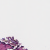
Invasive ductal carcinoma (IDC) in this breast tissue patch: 0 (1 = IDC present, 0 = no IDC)